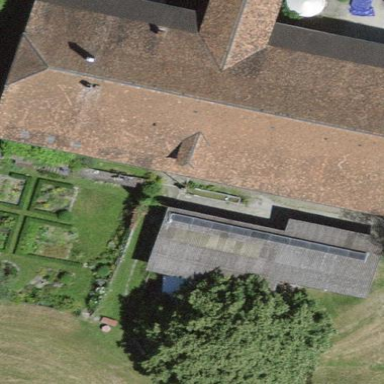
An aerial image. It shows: Farm building.